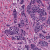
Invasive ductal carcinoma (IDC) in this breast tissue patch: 1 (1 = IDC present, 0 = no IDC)